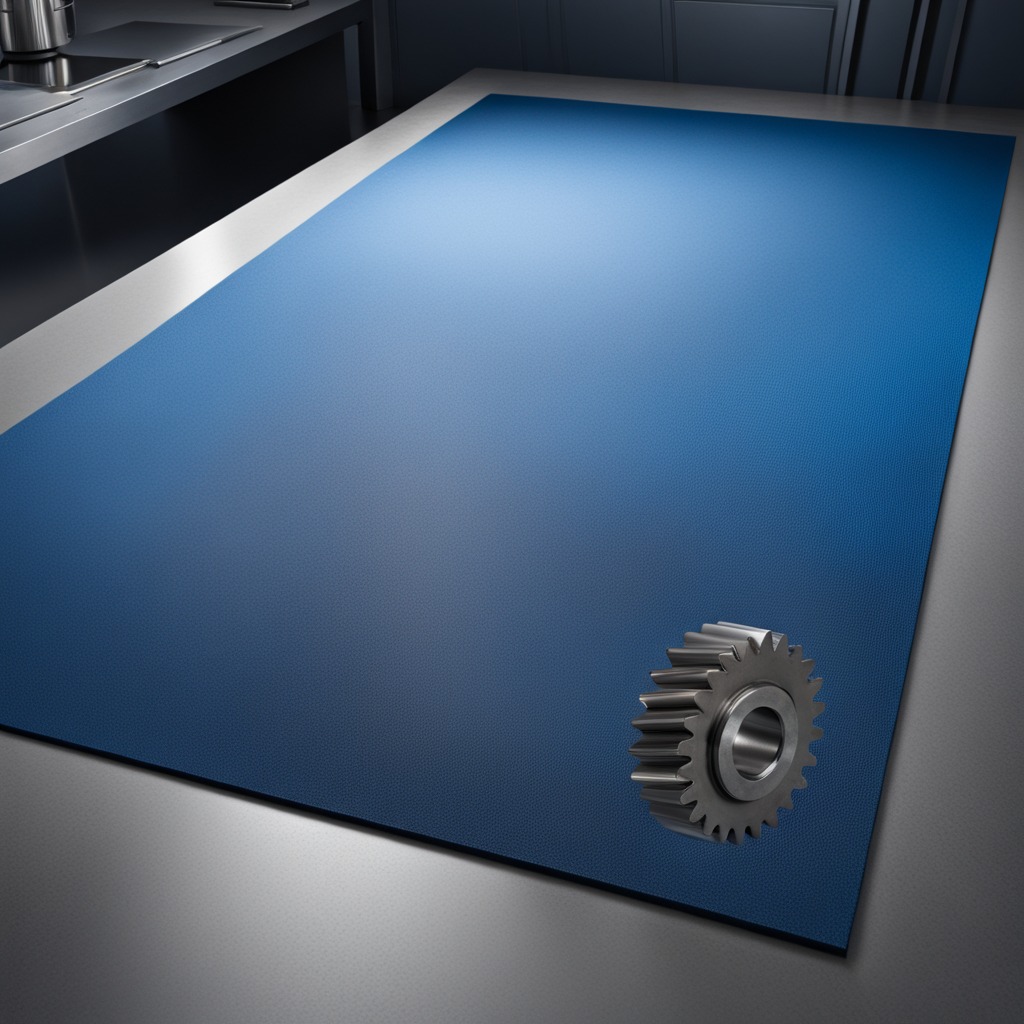
A steel gear with teeth is lying on the clean granite tabletop covered with a blue rubber mat inside a workshop under bright overhead lighting crisp shadows high clarity worn but beneath the mat.